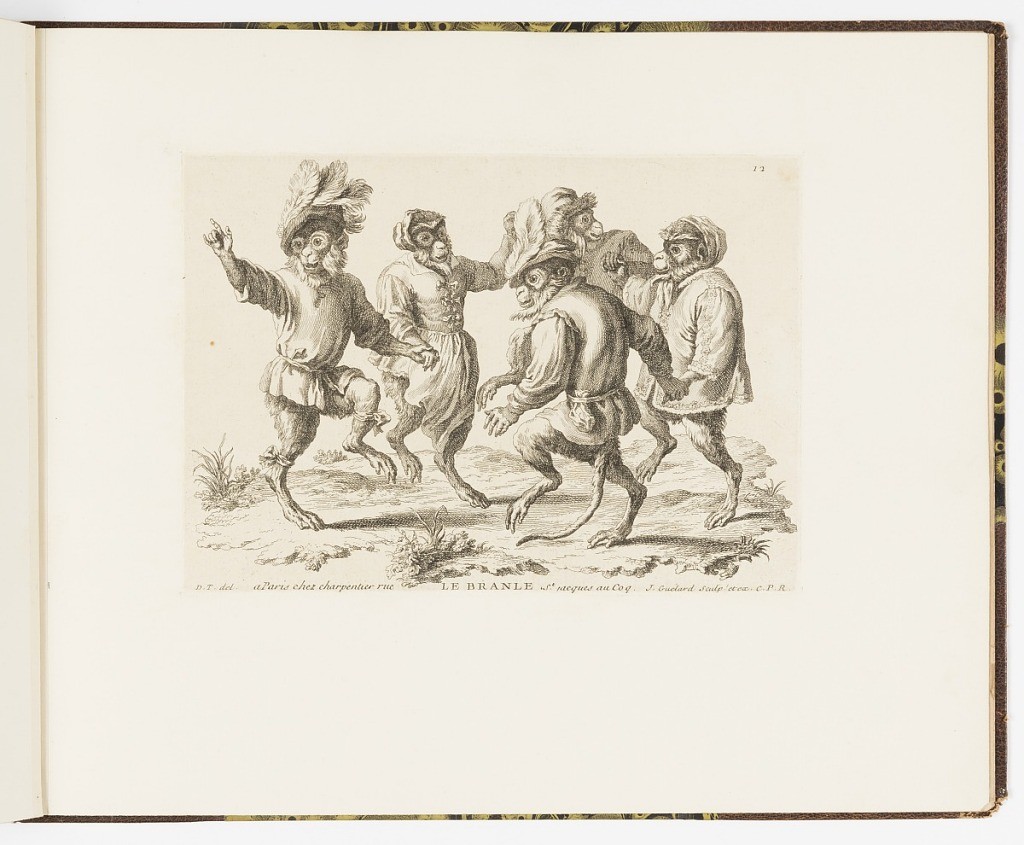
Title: LE BRANLE
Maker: Christophe Huet, French, 1695 – 1759
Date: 1743
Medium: Etching on laid paper
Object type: Bound print
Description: Plate 12 of a series of 23 prints featuring monkeys acting as humans in various figural scenes. In outdoor setting, a group of monkey figures in human costume, both men and women, many of the men wearing elaborate feathered hats. They dance the Branle, popular in the 18th century, linking hands and turning in a circle.